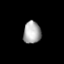
Tissue: lung
Cell type: Fibroblasts
Senescence score: 0.6312
Nuclear area (px): 378
Mean DAPI intensity: 170.421